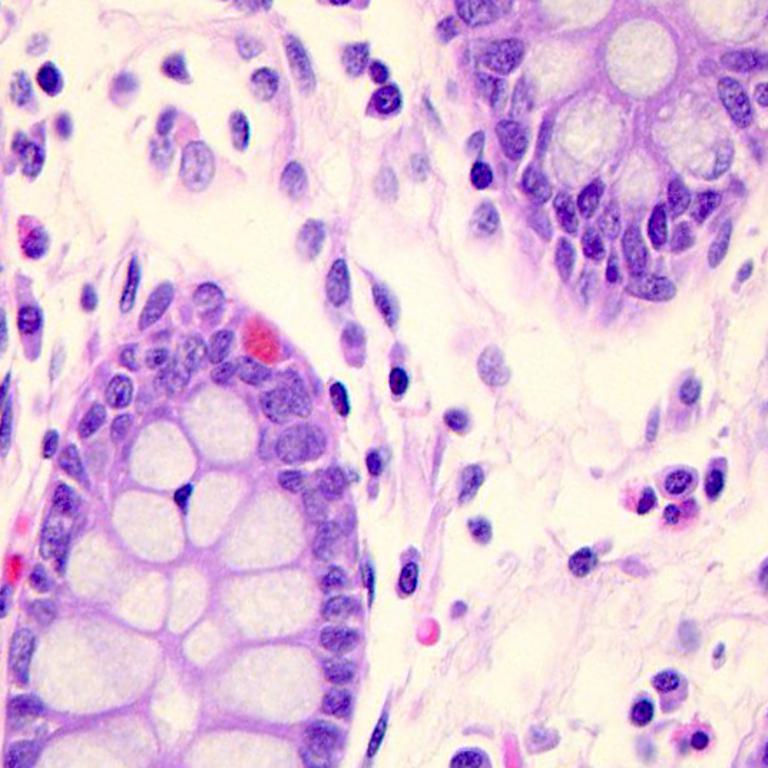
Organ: colon
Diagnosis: benign